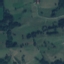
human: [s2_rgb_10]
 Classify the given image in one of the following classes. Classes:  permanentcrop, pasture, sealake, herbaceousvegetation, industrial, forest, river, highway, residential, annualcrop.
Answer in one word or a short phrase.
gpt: Pasture